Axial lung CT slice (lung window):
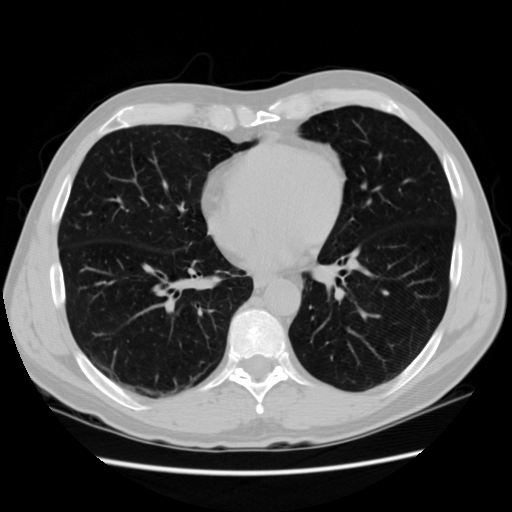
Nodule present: no